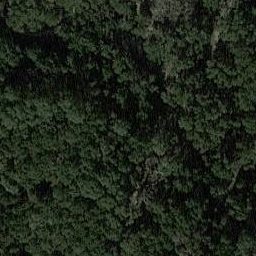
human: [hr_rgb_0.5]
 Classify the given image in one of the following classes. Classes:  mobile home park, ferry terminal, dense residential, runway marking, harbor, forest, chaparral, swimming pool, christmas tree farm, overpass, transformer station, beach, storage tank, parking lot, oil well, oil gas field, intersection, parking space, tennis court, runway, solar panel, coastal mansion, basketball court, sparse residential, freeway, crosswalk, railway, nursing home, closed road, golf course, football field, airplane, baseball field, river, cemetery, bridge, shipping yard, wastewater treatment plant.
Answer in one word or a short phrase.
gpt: forest